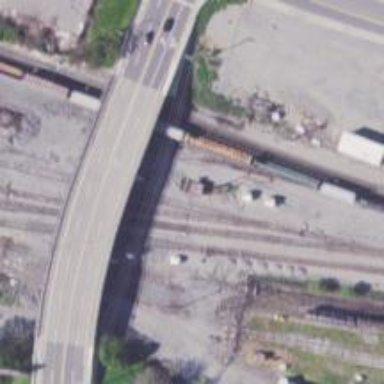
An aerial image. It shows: Railway yard.